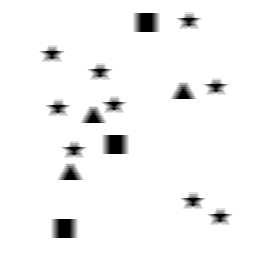
Squares: 3
Triangles: 3
Stars: 9
Total shapes: 15